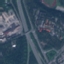
Land use / land cover class: Highway